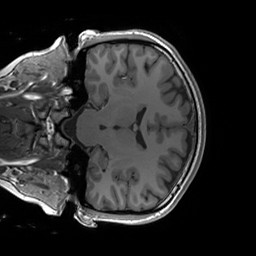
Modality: T1w
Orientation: coronal